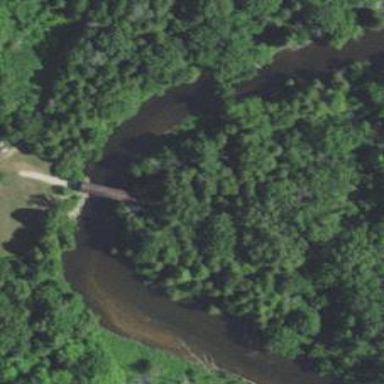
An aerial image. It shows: Covered bridge over path.